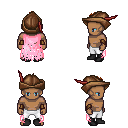
a pixel art fantasy rpg character, male body template, human, dark skin, pink tattered cape, white pants, brunette mohawk hairstyle, leather cap, leather bracers, black shoes, four views (front, back, left, right), 2x2 character sprite sheet, small pixel art, hard edges, no anti-aliasing